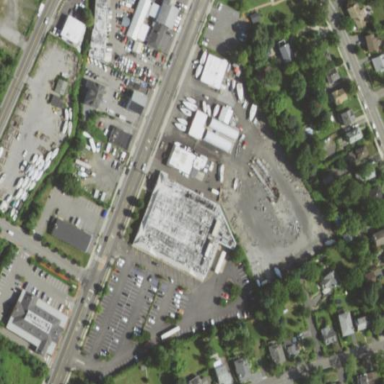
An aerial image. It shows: Commercial building.